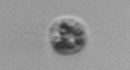
Label: Amoeba